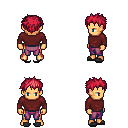
a pixel art fantasy rpg character, male body template, human, tanned skin, maroon long-sleeve shirt, magenta pants, ruby red bedhead hairstyle, gray slippers, four views (front, back, left, right), 2x2 character sprite sheet, small pixel art, hard edges, no anti-aliasing